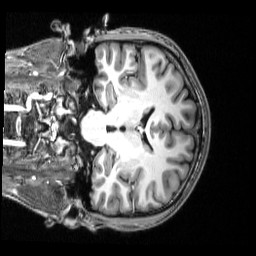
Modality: T1w
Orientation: coronal
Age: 24
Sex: male
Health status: healthy
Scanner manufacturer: siemens
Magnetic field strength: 3 T
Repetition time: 2.53 s
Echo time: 0.00339 s